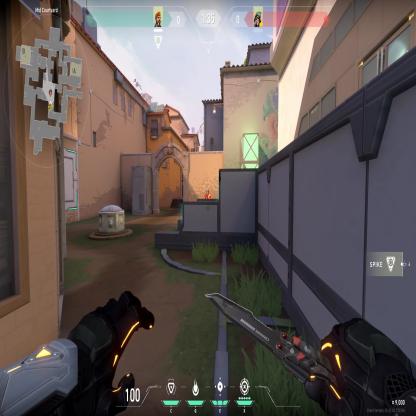
Label: enemy